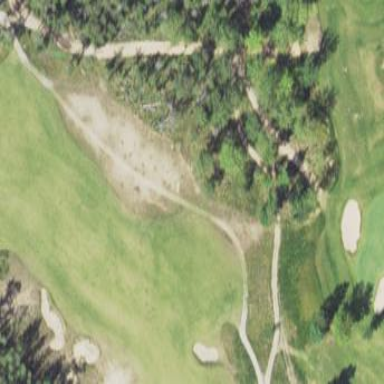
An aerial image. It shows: Golf bunker filled with natural sand.